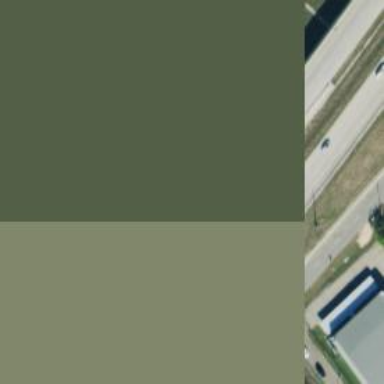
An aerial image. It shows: Motorway bridge.